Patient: sex F, age 75
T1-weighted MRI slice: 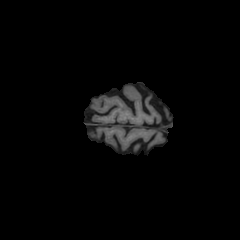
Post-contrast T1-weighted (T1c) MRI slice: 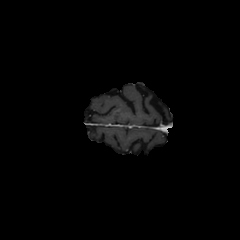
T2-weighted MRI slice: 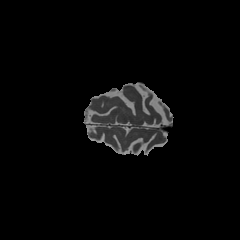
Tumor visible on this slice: no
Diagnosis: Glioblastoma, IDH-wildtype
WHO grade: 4